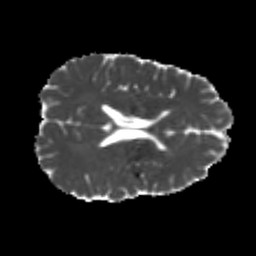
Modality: MD
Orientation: axial
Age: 22
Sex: male
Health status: healthy
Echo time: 0.074 s